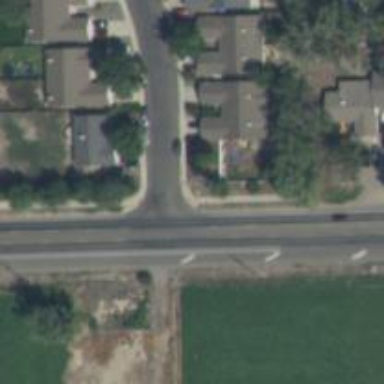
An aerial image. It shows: Secondary road with asphalt surface and sidewalk on the left side.